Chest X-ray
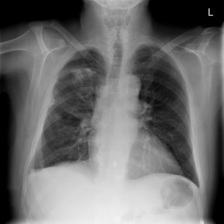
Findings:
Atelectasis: negative
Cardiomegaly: negative
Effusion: negative
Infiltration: negative
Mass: negative
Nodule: negative
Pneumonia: negative
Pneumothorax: positive
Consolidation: negative
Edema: negative
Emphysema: negative
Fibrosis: positive
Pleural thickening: positive
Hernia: negative